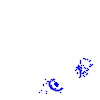
Particle: proton